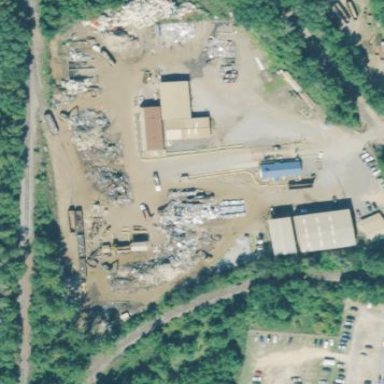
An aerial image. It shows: Industrial area designated as scrap yard.